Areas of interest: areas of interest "Amusement Park"
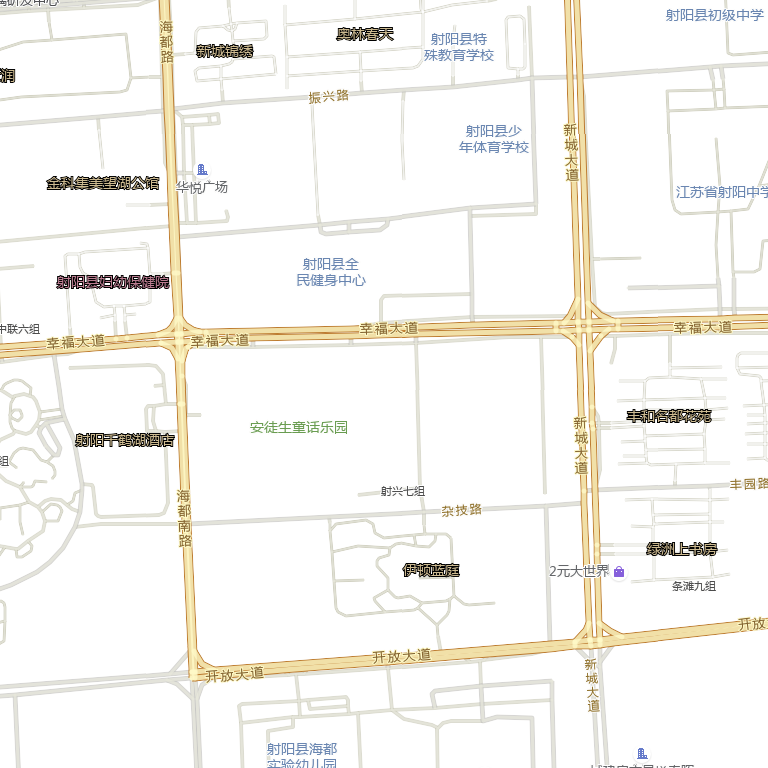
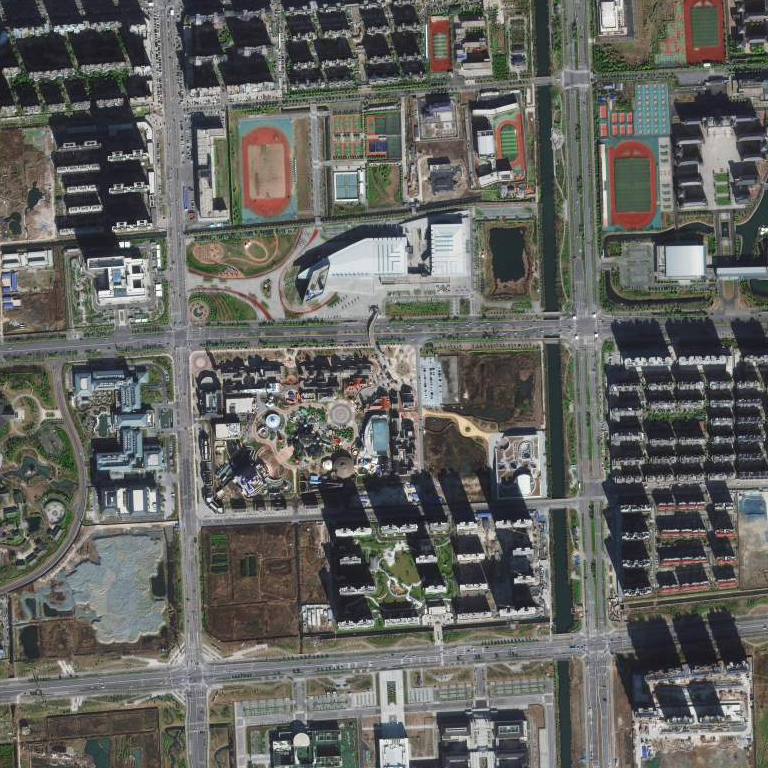